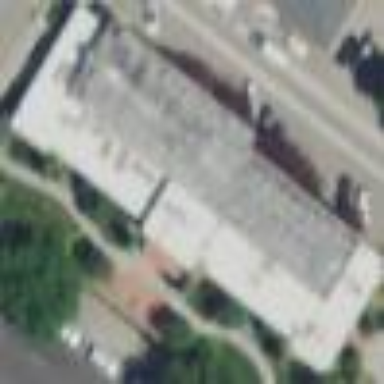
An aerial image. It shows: Office building.